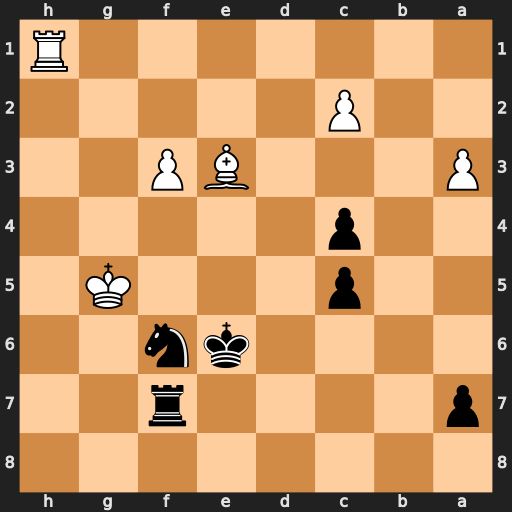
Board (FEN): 8/p4r2/4kn2/2p3K1/2p5/P3BP2/2P5/7R
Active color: b
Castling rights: -
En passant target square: -
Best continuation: Rg7+ Kf4 Nd5+